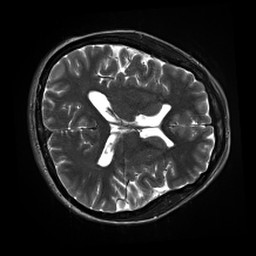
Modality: inplaneT2
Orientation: axial
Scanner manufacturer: siemens
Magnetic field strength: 3 T
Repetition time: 11 s
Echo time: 0.059 s